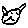
Label: cat